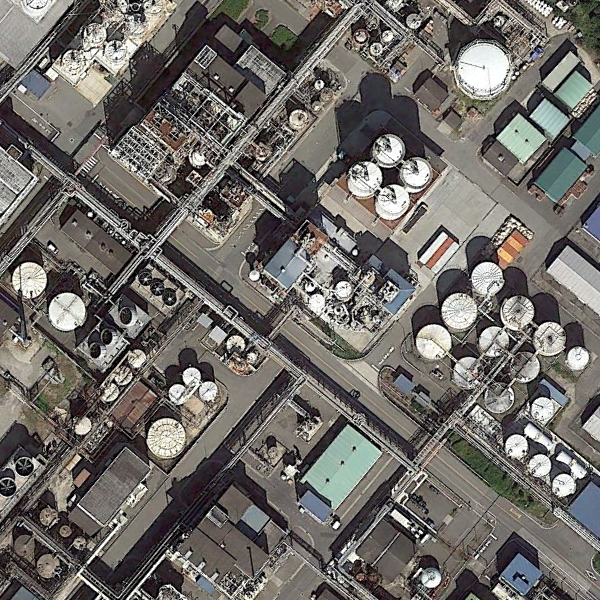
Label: StorageTanks